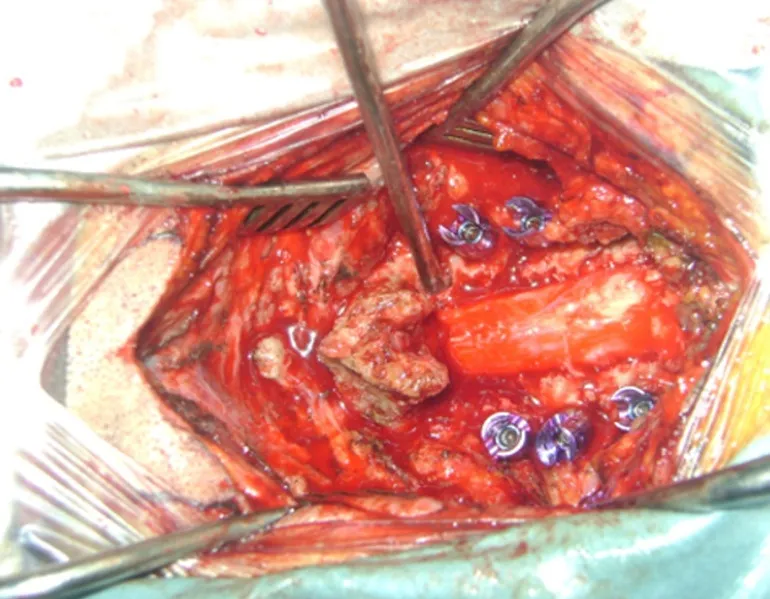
intraoperative view after laminectomy C3, C4, C5.
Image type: medical_photograph (other_medical_photograph)